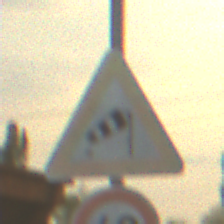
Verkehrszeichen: SeitenwindVonRechts
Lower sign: Geschwindigkeit40
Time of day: SunriseSunset
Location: Outdoor (Suburban)
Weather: PartlyCloudy
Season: NotSpecified
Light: Natural